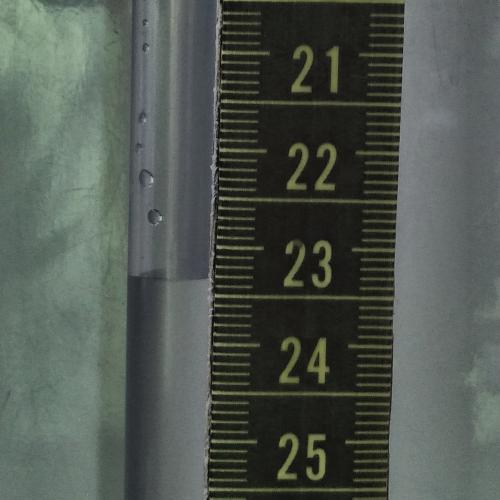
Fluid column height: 23.3 cm